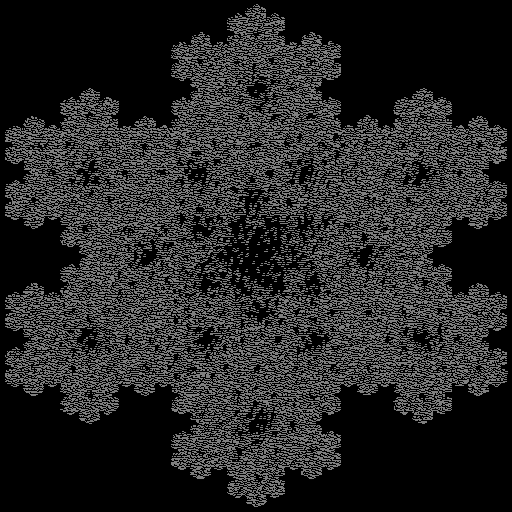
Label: koch_snowflake